Interaction volume radius: 10 \u00c5
Interaction volume height: 10 \u00c5
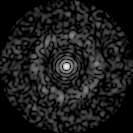
Disorder parameter: 0.8427